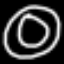
Label: donut